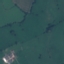
Label: Pasture